Question: Python 2.7: dictionary (switch statement) values
I'm decoding (a string array of) hex values to a floats and I'd like to use a dictionary to store the resultant float values though I can't see how to.
For a quick fix I've used a if-elif statement to do this - is it possible to use a dictionary to accomplish this? This is my code so far:

'''
# assume data is in IEEE 754 format
import struct
from binascii import unhexlify
inputData = ['41', 'b8', '00', '00', '40', '5d', '70', 'a4', '40', '07', 'ae', '14']
outputData = {'first': 0.0, 'second': 0.0, 'third': 0.0}
for offset in [0, 4, 8]:
valueBytes = inputData[offset:offset+4]
value = struct.unpack('>f',unhexlify(''.join(valueBytes)))[0]
print valueBytes, '=>', value
if offset == 0:
outputData['first'] = value
elif offset == 4:
outputData['second'] = value
elif offset == 8:
outputData['third'] = value
# could use if-else here but I'd like a dictionary
#options = {
# 0 : outputData['first'] = value,
# 4 : outputData['second'] = value,
# 8 : outputData['third'] = value
# }[offset]
'''
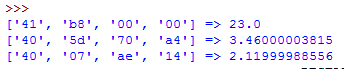
Answer: Pyhton does not hava a switch statement. In most cases where you would use a switch in another language, you'd use a dict lookup in python instead:
'''
inputData = ['41', 'b8', '00', '00', '40', '5d', '70', 'a4', '40', '07', 'ae', '14']
outputData = {'first': 0.0, 'second': 0.0, 'third': 0.0}
offset_to_key = {0: 'first', 4: 'second', 8: 'third'}
for offset in [0, 4, 8]:
valueBytes = inputData[offset:offset+4]
value = struct.unpack('>f',unhexlify(''.join(valueBytes)))[0]
print valueBytes, '=>', value
outputData[offset_to_key[offset]] = value
'''
Another possibility would be to specify the key as loop variable:
'''
inputData = ['41', 'b8', '00', '00', '40', '5d', '70', 'a4', '40', '07', 'ae', '14']
outputData = {'first': 0.0, 'second': 0.0, 'third': 0.0}
for offset, dictkey in zip([0, 4, 8], ['first', 'second', 'third']):
valueBytes = inputData[offset:offset+4]
value = struct.unpack('>f',unhexlify(''.join(valueBytes)))[0]
print valueBytes, '=>', value
outputData[dictkey] = value
'''